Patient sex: M
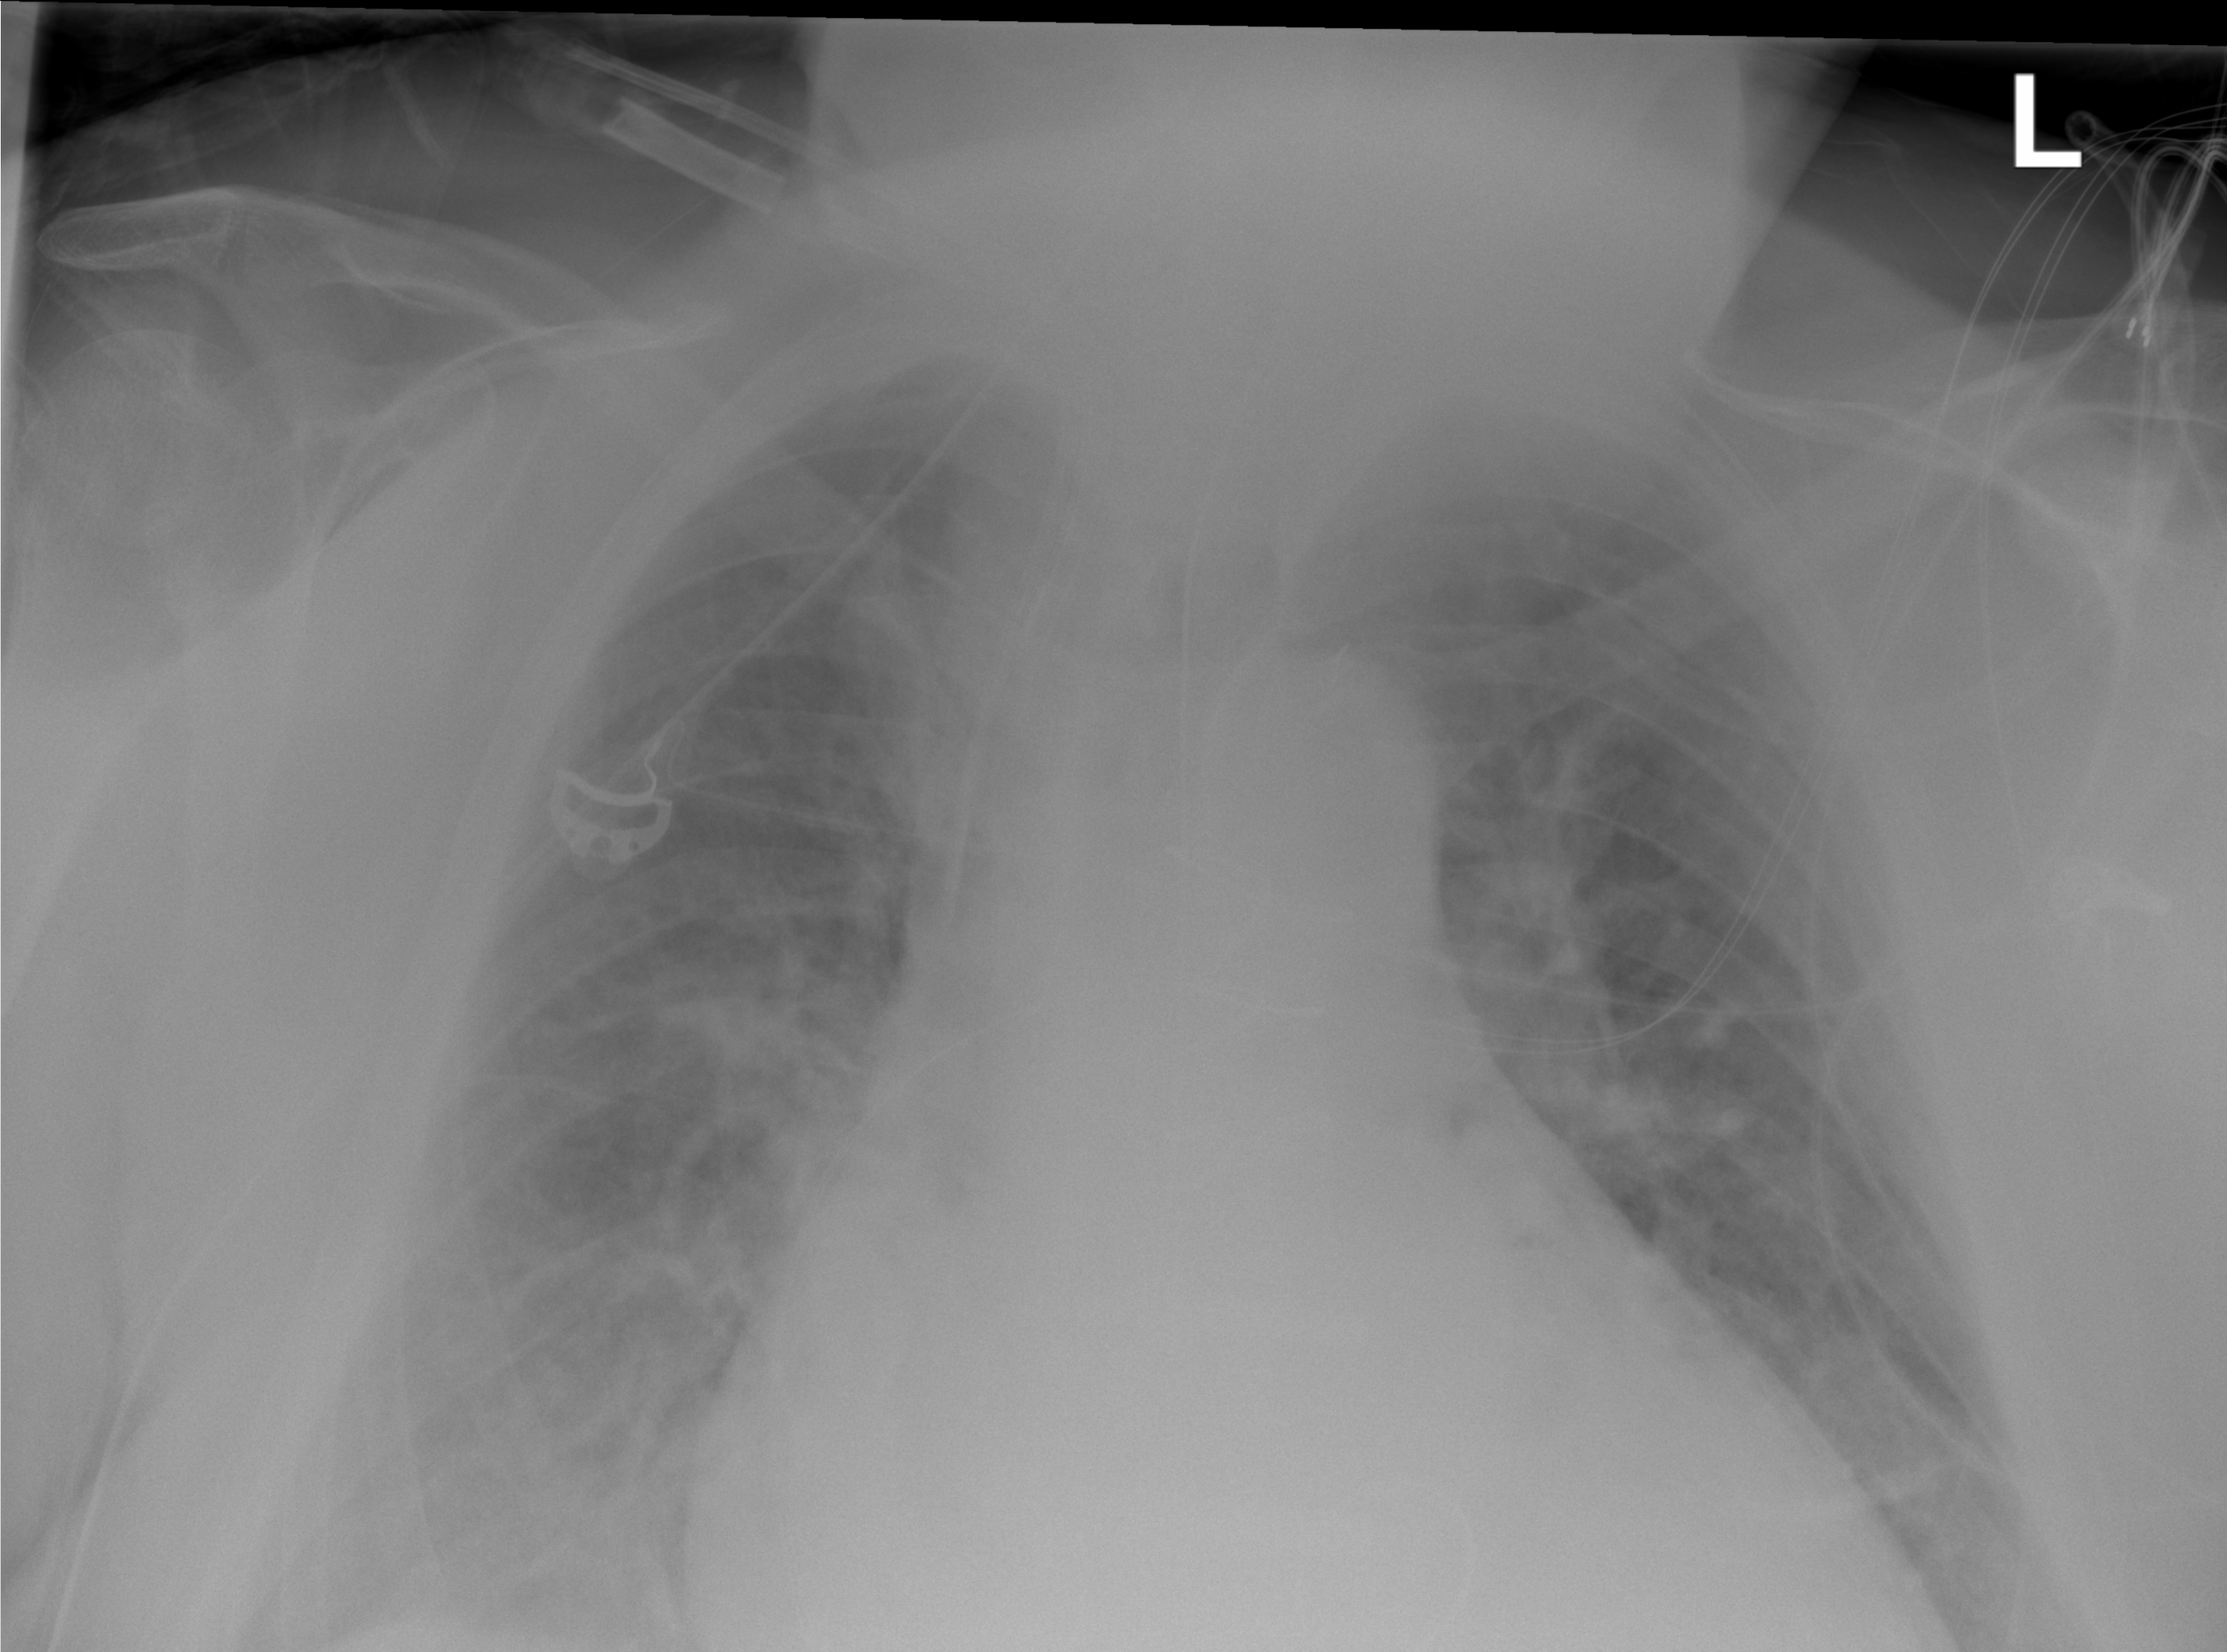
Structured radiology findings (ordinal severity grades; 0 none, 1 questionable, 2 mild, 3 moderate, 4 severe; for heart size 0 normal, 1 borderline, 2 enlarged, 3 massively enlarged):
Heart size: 3
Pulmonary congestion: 3
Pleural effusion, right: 0
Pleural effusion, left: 0
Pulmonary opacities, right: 2
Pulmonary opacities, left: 2
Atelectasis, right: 2
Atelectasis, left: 2